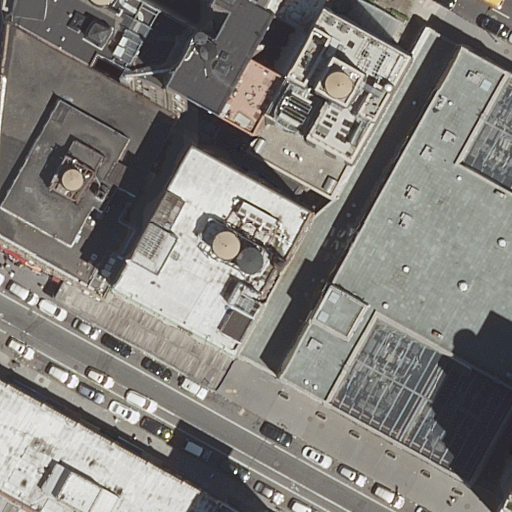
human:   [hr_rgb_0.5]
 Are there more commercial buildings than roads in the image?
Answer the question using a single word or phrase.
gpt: no

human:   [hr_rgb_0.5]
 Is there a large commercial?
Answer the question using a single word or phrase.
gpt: yes

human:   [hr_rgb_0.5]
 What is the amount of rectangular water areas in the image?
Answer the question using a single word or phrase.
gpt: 0

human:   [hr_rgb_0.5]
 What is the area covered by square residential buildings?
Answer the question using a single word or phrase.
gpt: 0m2

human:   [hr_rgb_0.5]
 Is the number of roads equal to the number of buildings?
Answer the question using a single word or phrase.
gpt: no

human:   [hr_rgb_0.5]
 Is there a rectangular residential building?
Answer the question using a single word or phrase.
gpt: yes

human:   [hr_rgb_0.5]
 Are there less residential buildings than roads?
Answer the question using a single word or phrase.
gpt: no

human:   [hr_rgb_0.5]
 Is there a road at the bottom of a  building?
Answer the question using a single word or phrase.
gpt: yes

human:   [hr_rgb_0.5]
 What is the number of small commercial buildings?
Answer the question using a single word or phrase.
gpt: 0

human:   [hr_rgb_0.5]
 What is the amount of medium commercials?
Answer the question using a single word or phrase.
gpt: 0

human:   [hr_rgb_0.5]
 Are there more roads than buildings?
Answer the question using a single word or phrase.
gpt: no

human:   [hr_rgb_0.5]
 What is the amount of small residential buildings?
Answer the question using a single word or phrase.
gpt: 1

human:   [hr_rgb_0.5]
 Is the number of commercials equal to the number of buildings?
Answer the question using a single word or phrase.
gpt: no

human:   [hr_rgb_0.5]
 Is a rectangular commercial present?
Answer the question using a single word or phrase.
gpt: yes

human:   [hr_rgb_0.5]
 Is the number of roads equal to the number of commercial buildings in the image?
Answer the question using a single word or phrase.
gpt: no

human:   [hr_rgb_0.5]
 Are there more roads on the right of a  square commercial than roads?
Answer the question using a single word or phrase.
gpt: no

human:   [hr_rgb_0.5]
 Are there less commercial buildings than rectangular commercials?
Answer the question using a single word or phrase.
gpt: yes

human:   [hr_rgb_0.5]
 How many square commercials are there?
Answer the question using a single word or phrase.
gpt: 0

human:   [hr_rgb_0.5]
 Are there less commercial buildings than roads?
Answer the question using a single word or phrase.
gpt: yes

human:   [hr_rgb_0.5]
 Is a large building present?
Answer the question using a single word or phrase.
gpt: yes

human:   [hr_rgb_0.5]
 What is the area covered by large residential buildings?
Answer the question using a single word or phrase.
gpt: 3624m2

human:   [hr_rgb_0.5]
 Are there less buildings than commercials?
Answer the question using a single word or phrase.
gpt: no

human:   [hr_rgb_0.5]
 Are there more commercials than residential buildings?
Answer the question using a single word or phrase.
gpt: no

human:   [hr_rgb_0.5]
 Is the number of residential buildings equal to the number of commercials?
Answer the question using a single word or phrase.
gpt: no

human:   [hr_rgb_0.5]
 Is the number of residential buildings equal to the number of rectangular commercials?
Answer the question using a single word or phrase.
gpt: no

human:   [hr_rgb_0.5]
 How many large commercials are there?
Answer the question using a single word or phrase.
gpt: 1

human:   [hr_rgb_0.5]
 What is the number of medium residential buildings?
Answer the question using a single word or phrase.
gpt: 3

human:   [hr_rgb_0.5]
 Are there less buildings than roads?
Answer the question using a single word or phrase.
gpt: no

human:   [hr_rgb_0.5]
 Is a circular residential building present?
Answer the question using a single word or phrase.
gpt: no

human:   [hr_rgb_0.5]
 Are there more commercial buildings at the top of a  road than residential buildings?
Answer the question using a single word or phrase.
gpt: no

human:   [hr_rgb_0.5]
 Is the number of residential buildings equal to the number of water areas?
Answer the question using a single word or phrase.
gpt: no

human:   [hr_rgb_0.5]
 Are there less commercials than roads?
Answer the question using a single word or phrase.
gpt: yes

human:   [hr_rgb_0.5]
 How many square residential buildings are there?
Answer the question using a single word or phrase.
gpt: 0

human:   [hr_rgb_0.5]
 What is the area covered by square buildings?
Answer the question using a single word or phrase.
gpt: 0m2

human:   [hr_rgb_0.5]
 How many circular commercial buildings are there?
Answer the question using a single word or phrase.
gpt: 0

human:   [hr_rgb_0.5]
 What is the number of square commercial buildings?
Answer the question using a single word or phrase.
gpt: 0